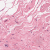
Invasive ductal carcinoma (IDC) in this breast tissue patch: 0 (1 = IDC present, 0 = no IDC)